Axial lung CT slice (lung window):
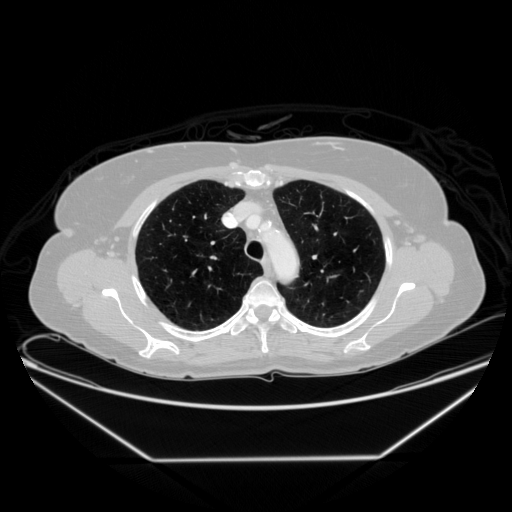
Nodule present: no